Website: crate-barrel
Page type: address-validator
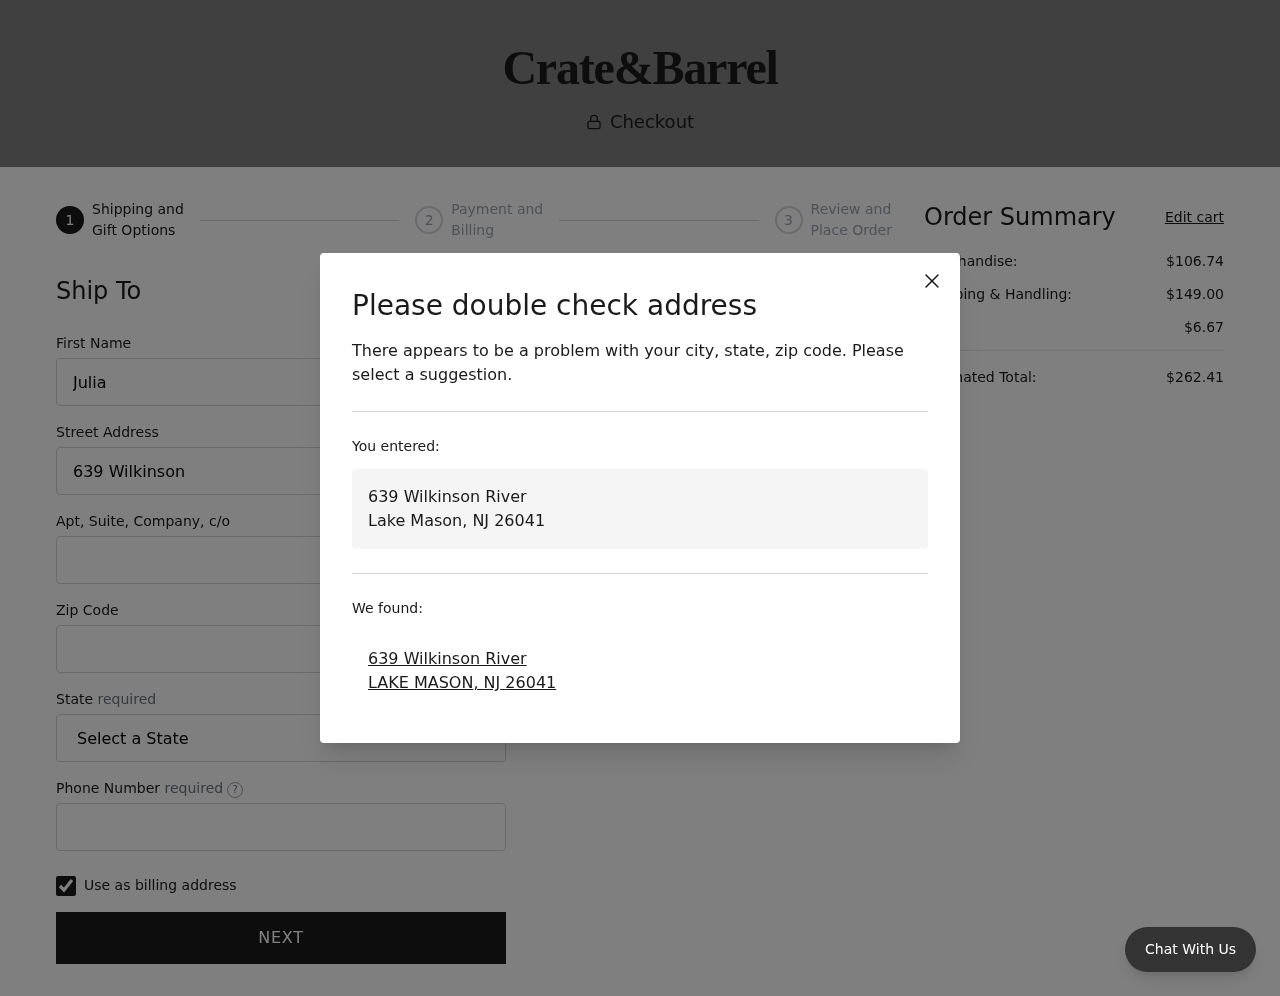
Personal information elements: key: PII_CITY
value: Lake Mason
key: PII_CITY
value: LAKE MASON
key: PII_FIRSTNAME
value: Julia
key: PII_PHONE
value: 4755963200
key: PII_POSTCODE
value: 26041
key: PII_STATE
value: New Jersey
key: PII_STATE_ABBR
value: NJ
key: PII_STREET
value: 639 Wilkinson River
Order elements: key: ORDER_SUBTOTAL
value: $106.74
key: ORDER_SHIPPING_COST
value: $149.00
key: ORDER_TAX
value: $6.67
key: ORDER_TOTAL
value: $262.41